Field crop: maize
Growth stage: 2
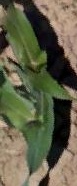
Species: maize